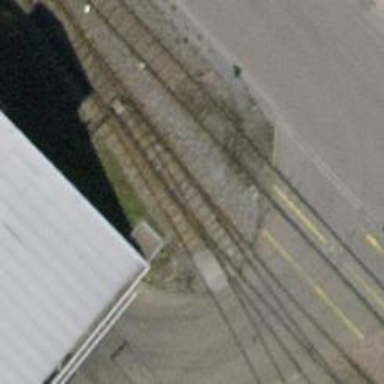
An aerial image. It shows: Single-track spur railway line.